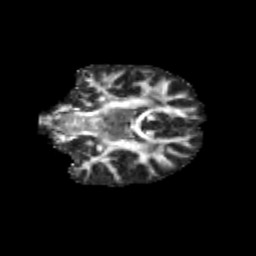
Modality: FA
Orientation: coronal
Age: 13
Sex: male
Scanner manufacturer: siemens
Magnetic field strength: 3 T
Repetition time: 3.8 s
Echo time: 0.07 s